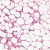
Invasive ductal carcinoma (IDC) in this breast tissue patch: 0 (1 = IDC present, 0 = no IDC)